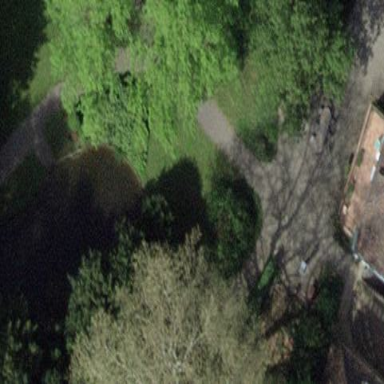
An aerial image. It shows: Peaceful pond surrounded by nature.